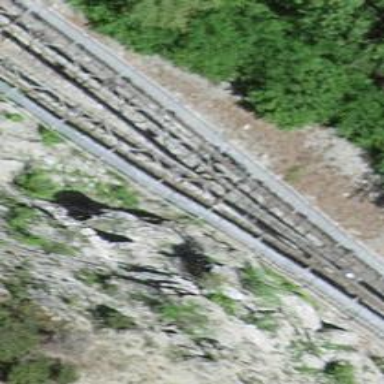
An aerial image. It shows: Funicular railway bridge.